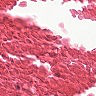
Metastatic tissue present: no